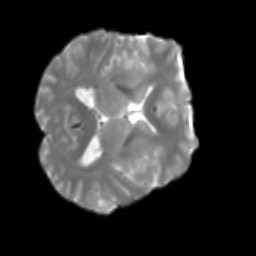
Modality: T2w
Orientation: axial
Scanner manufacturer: siemens
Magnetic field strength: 3 T
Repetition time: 4 s
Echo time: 0.0594 s